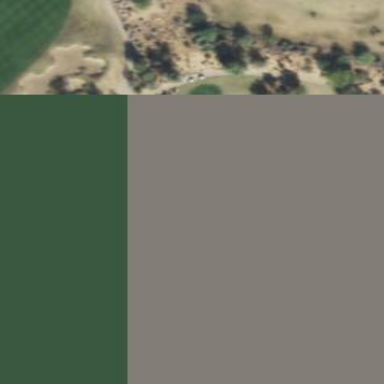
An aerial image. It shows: Water hazard on golf course.